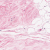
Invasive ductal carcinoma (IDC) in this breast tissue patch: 0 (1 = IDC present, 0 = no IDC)